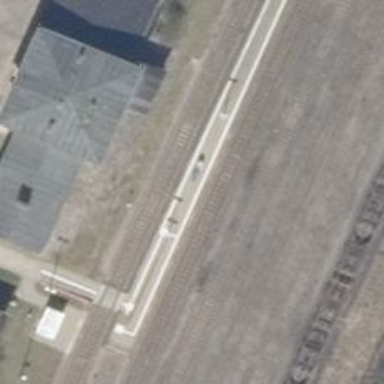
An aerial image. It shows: Railway stop with public transport stop position.